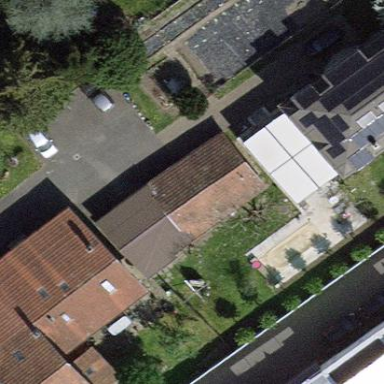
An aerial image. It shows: Garden enclosed by fence.